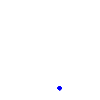
Particle: pion